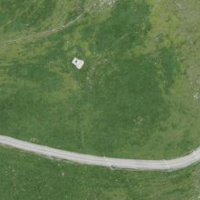
EUNIS habitat code: 24
Species observed at this site:
Pyrrhocorax graculus
Phoenicurus ochruros